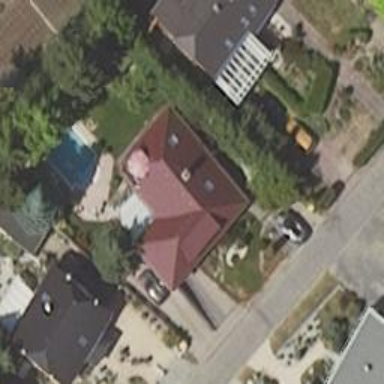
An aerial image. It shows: Simple house.